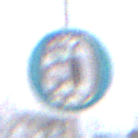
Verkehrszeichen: SchneekettenVorgeschrieben
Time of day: SunriseSunset
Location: Outdoor (Nature)
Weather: Clear
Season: NotSpecified
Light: Natural